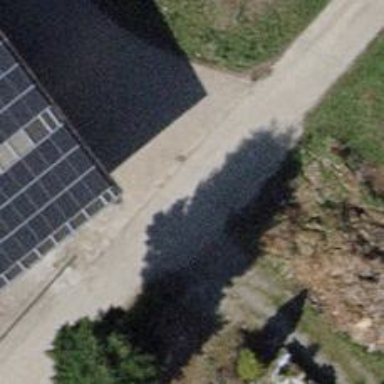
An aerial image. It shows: Service road with paving stones.